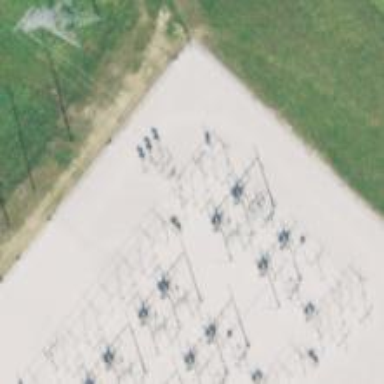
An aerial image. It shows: Switch used for power control.